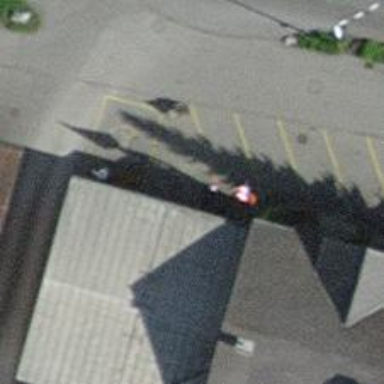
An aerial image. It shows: Charging station.